Question: What operation is visible?
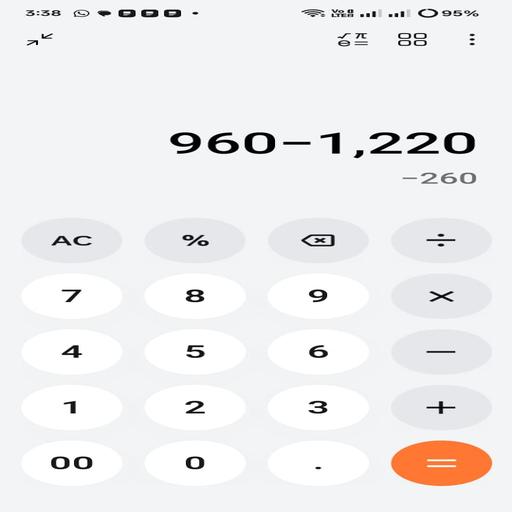
Answer: Subtraction operation